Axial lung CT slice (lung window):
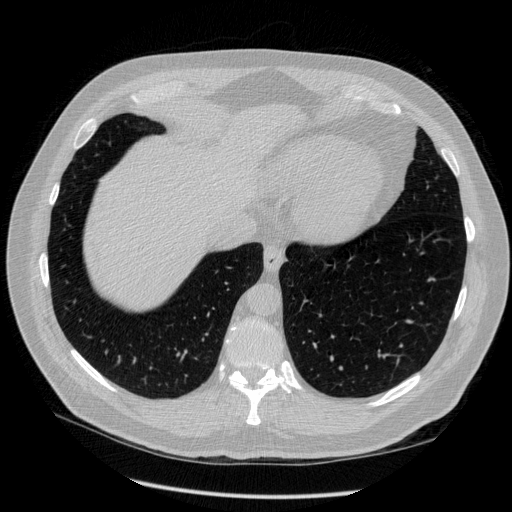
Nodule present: no